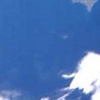
Label: water